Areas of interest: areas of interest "Shopping Mall"
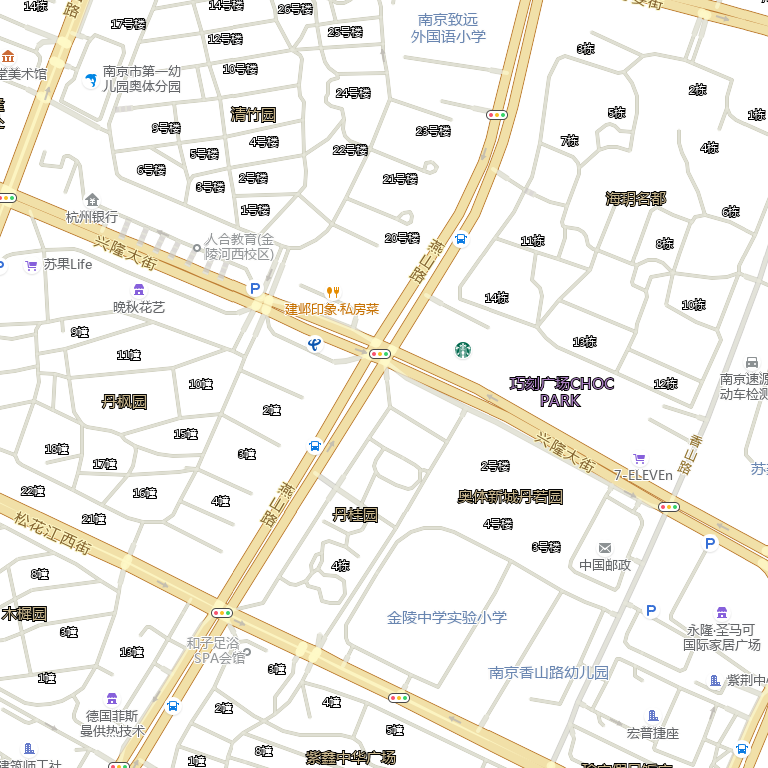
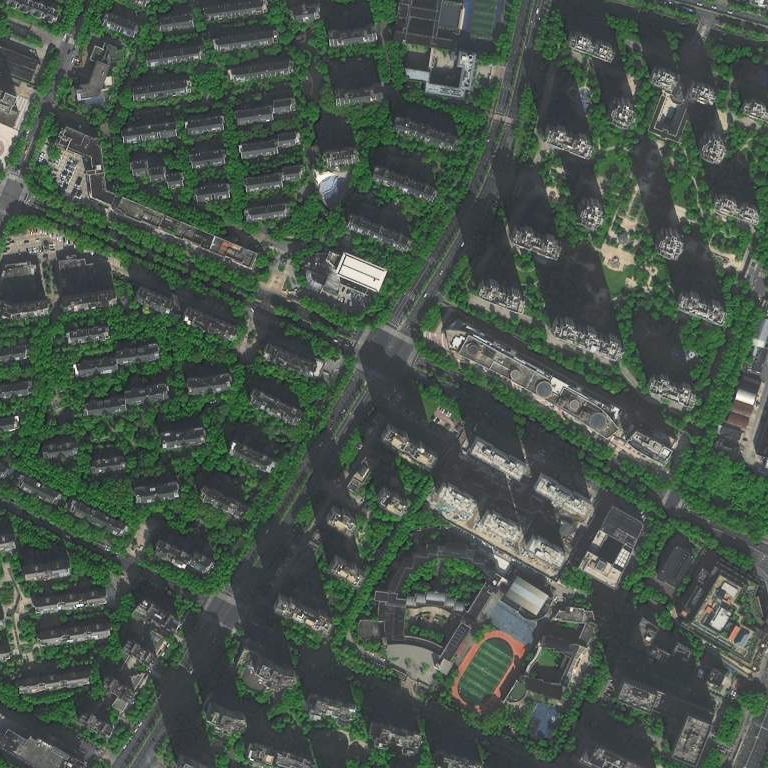